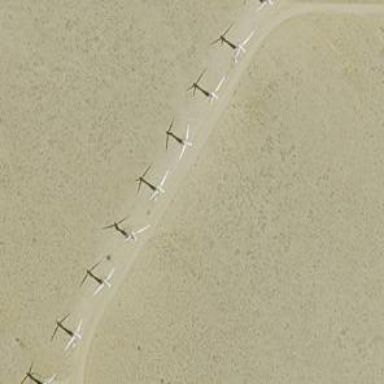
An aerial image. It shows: Wind turbine generating power.